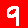
Digit: 9